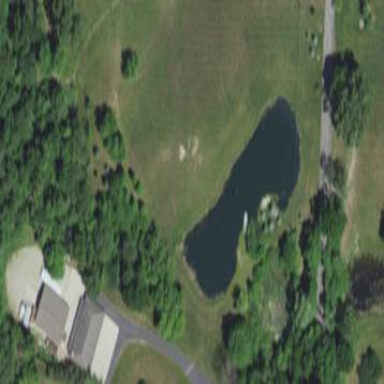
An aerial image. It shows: Serene pond surrounded by nature.